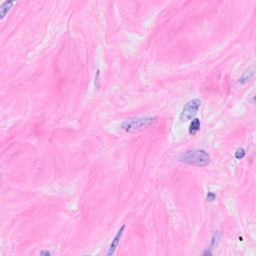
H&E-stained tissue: Breast